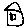
Label: house